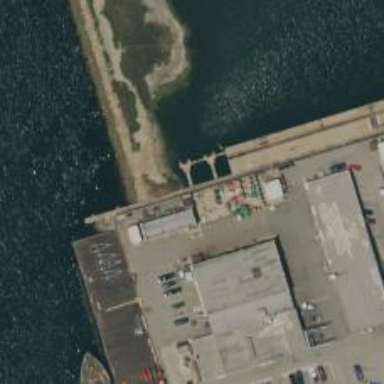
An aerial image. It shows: Man-made pier.